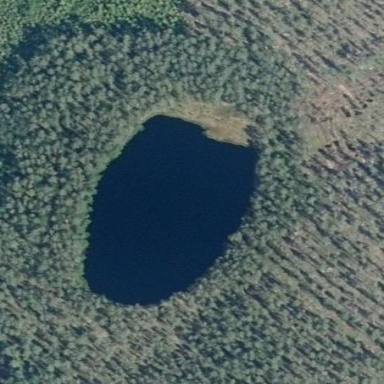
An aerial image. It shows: Pond surrounded by natural water.